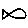
Label: fish